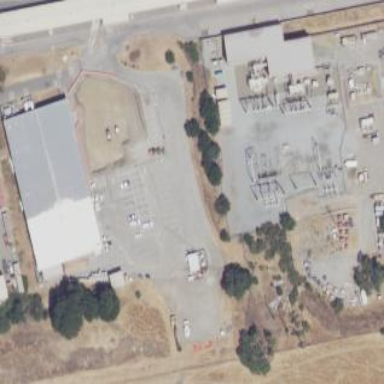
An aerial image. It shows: Substation for power.